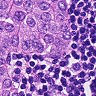
Metastatic tissue present: yes